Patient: sex M, age 49
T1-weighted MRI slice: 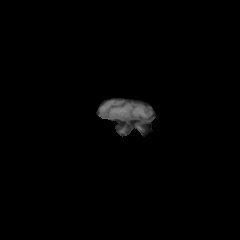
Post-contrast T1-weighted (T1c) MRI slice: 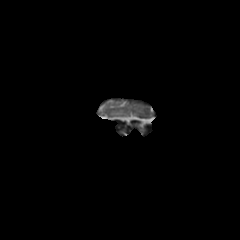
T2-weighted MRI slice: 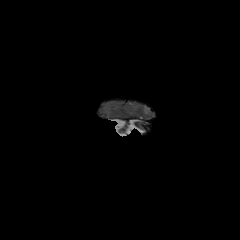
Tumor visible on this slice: no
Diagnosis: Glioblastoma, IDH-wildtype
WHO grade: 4